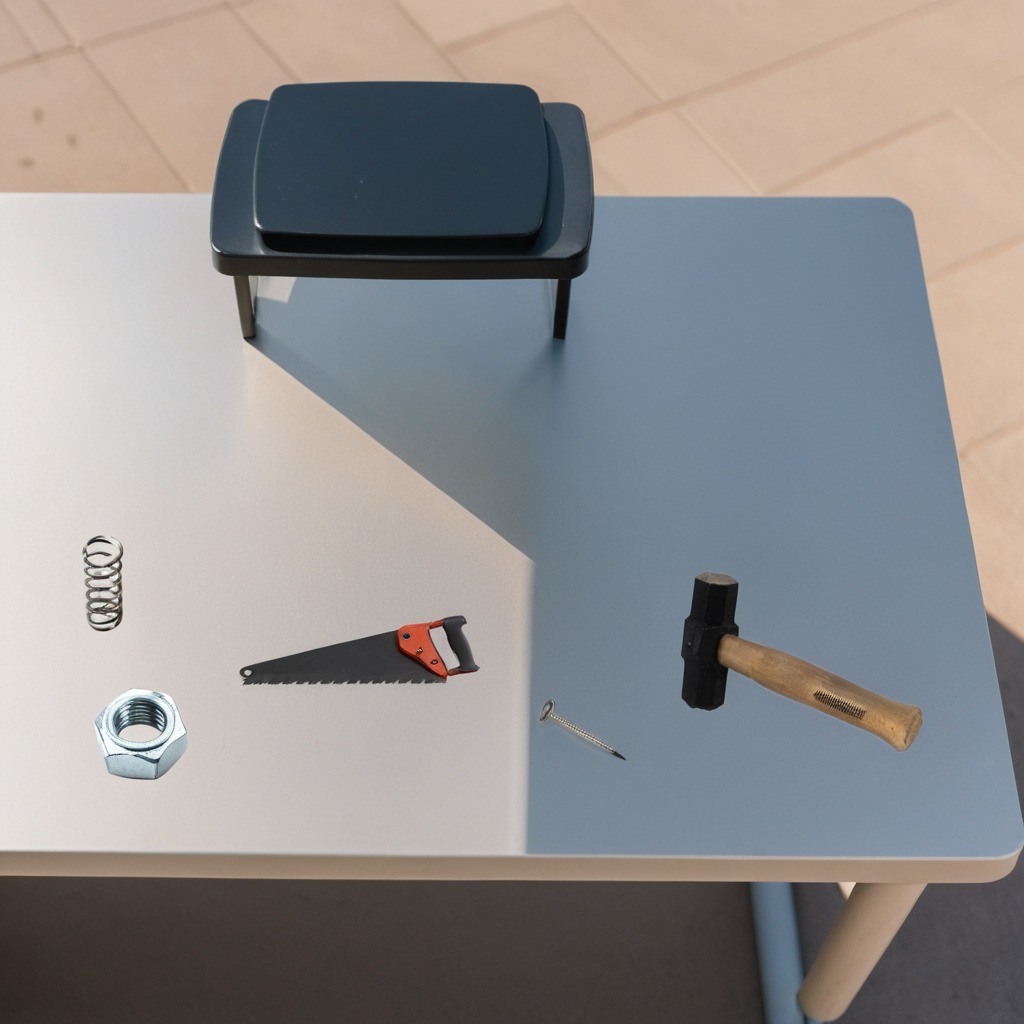
A hammer, an iron nail, a coiled metal spring, a handheld metal saw, and a metal nut are lying on the table.